八年级 · 度量几何学
如图, 在 $\triangle A B C$ 中, $A B$ 的中垂线交边 $A C$ 于点 $E, B E=5, C E=3$, 则 $A C=$

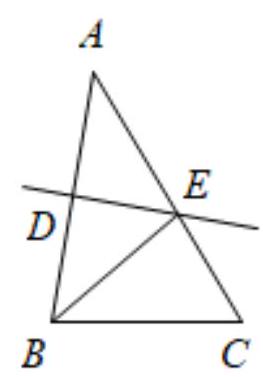
答案: 8